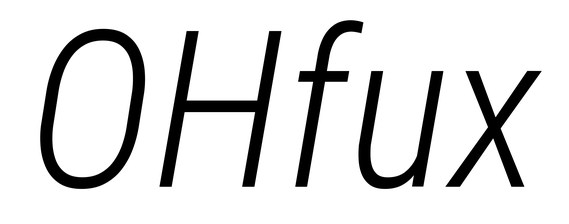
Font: Roboto-Italic_Condensed_Light_Italic